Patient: sex F, age 59
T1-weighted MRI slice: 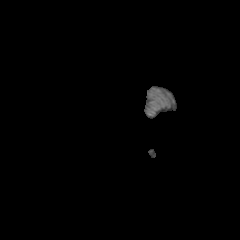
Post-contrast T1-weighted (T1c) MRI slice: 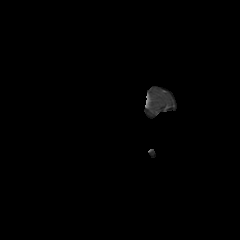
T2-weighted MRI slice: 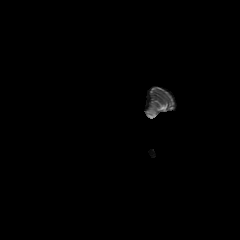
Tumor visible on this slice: no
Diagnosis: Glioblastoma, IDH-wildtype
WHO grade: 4